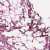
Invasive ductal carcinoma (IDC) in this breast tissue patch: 0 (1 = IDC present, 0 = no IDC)